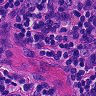
Metastatic tissue present: no